Question: I'm using the Windows common controls <URL> dialog, but on Win 7 it sticks out like a sore thumb as it still uses the 'old' Tahoma font.

Is there a fairly easy way of getting it to use Segoe UI or some other font?
If it matters, I'm using Delphi/C++Builder...
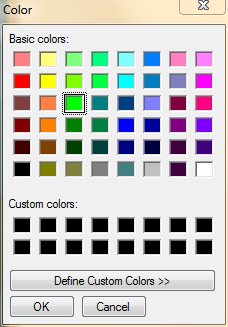
Answer: I don't think it is a good idea to alter the default font, but sure, it's doable:
'''
function EnumChildProc(hWnd: HWND; lParam: LPARAM): LongBool; stdcall;
begin
SendMessage(hWnd, WM_SETFONT, lParam, Integer(true));
result := true;
end;
procedure TForm1.ColorDialogShow(Sender: TObject);
var
dlg: TColorDialog;
begin
if not (Sender is TColorDialog) then Exit;
dlg := TColorDialog(Sender);
SendMessage(dlg.Handle, WM_SETFONT, Self.Font.Handle, Integer(true));
EnumChildWindows(dlg.Handle, @EnumChildProc, Self.Font.Handle);
end;
procedure TForm1.Button1Click(Sender: TObject);
begin
with TColorDialog.Create(nil) do
try
OnShow := ColorDialogShow;
Execute(Handle);
finally
Free;
end;
end;
'''
This will use the 'Form1.Font' font.

Still, in this case, I might just find it acceptable:

Tahoma (Default) vs. Segoe UI
There are issues involved:

The safest thing to do, I think, is not to alter the default (intended) appearance of the dialog. Then, at least, you can blame Microsoft for any scaling issues...